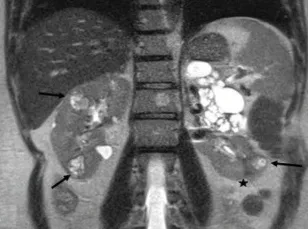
Coronal view on T-2 weighted HASTE sequence demonstrates bilateral heterogeneous masses in the kidneys (arrows), and ,postsurgical scar in the lower pole of the left kidney (star).
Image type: radiology (mri)